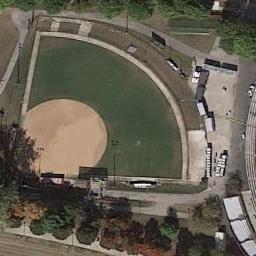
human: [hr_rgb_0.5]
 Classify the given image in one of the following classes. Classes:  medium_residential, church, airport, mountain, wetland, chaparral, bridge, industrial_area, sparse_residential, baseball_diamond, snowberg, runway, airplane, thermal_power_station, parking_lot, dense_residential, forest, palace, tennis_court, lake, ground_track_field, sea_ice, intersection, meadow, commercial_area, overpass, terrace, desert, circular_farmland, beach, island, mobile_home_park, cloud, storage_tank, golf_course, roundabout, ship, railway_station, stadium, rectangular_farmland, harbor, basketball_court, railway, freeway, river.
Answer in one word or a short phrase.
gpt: baseball_diamond